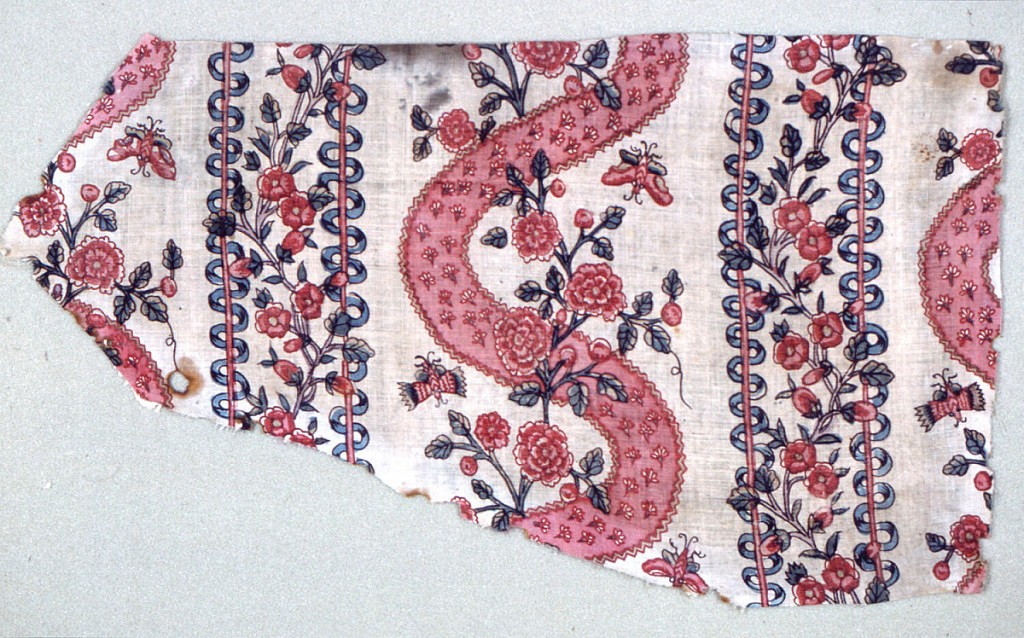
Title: Chintz fragment
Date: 1750–1800
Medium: cotton Technique: mordants for 2 reds, brown and black applied by pen and brush; madder dyed; blue applied over resist; yellow applied by brush; chintz on plain weave
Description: Curving ribbons and floral stripes with butterflies among the flowers.